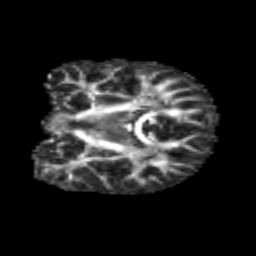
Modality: FA
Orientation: coronal
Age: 9
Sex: female
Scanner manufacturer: siemens
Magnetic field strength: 3 T
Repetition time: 3.8 s
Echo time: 0.07 s